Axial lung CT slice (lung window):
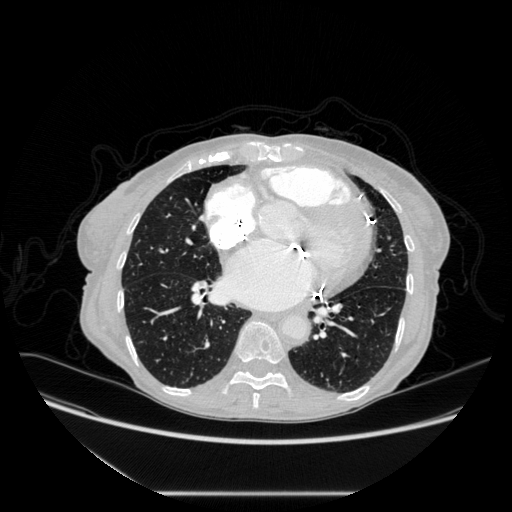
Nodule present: no